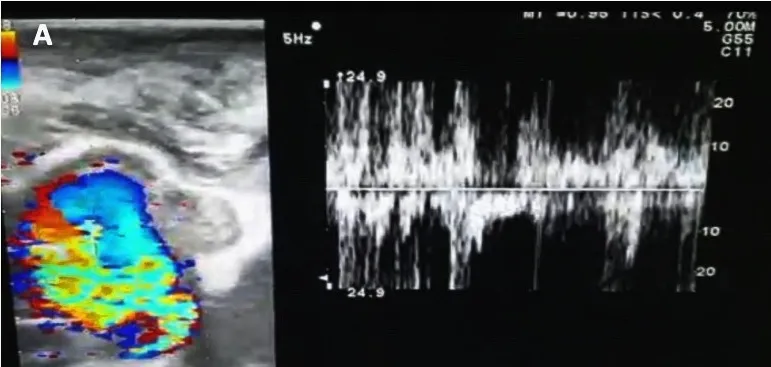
Duplex ultrasonography demonstrating the characteristic turbulent spectral pattern of an arteriovenous fistula (AVF).
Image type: radiology (ultrasound)